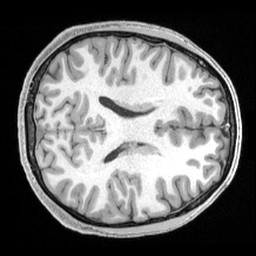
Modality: T1w
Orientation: axial